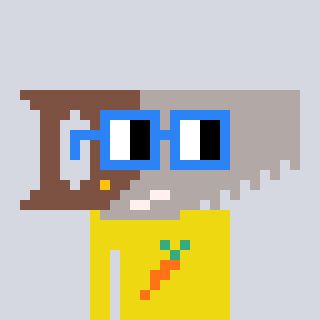
a pixel art character with square blue glasses, a saw-shaped head and a yellow-colored body on a cool background